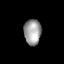
Tissue: lung
Cell type: Endothelial cells
Senescence score: 0.2385
Nuclear area (px): 435
Mean DAPI intensity: 156.434